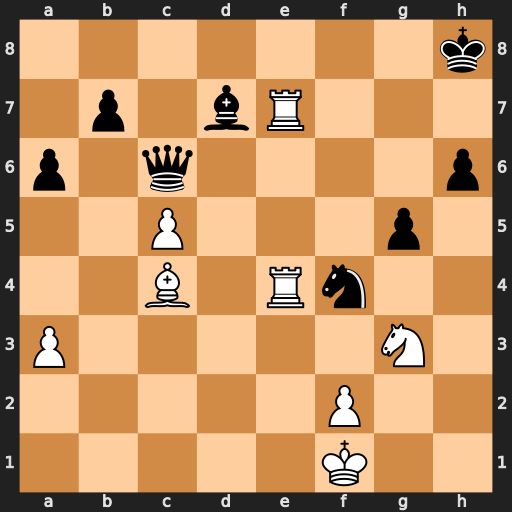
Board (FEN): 7k/1p1bR3/p1q4p/2P3p1/2B1Rn2/P5N1/5P2/5K2
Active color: w
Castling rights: -
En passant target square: -
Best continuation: Rd4 Bh3+ Ke1